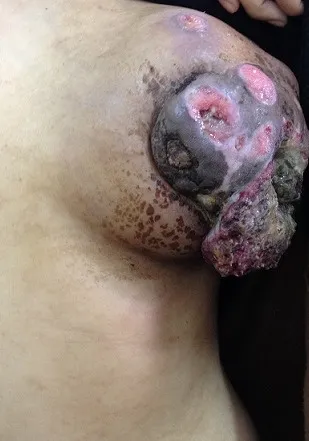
A left breast infected mass, measuring 9x8x9 cm in size, with some cystic areas.
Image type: medical_photograph (skin_photograph)